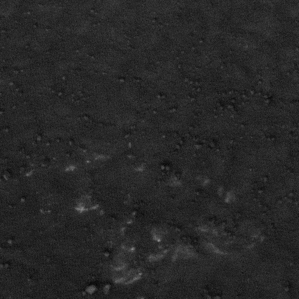
Label: frost